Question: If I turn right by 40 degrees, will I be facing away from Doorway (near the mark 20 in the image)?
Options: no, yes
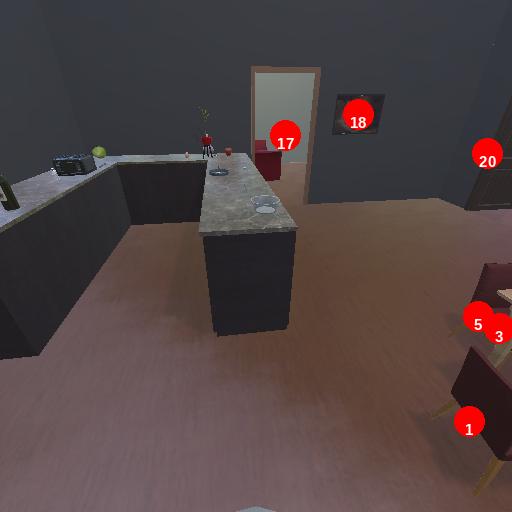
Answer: no